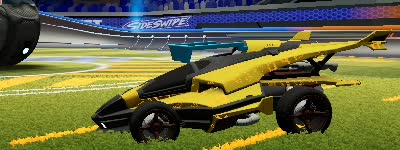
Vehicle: aftershock